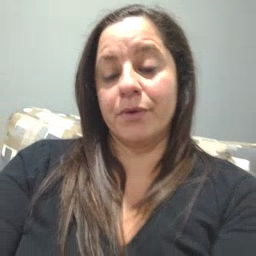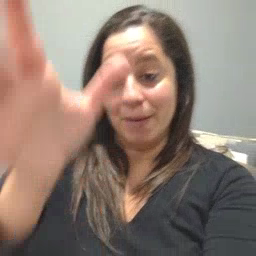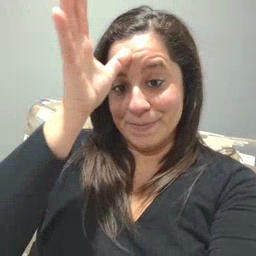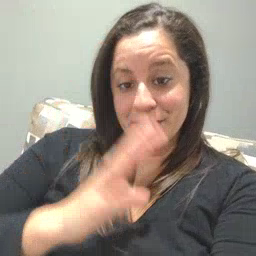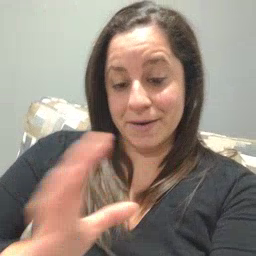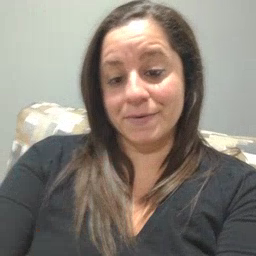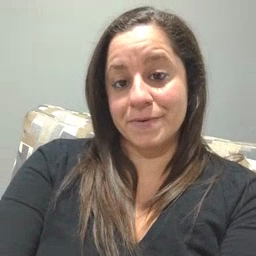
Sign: man